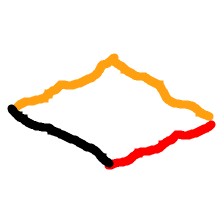
Shape: rhombus